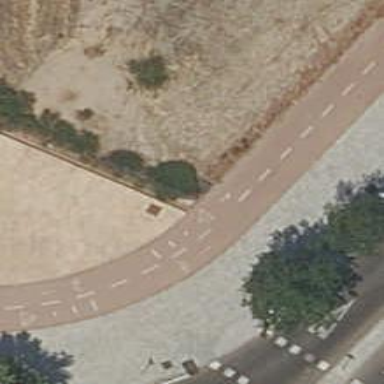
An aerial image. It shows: Cycleway.